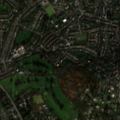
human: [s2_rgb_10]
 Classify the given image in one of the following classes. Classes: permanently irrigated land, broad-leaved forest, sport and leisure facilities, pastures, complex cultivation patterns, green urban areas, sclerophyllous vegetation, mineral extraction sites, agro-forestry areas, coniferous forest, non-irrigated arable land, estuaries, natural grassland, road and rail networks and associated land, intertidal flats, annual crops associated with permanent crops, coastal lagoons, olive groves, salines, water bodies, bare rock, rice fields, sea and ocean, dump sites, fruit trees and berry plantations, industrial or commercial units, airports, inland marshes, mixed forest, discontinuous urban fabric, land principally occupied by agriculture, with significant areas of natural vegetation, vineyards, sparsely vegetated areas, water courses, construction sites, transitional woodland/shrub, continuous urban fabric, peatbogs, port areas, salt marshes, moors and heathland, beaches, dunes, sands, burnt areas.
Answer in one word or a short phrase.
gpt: discontinuous urban fabric, sport and leisure facilities